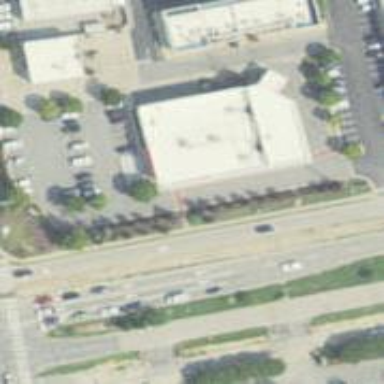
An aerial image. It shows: Pharmacy providing healthcare services.